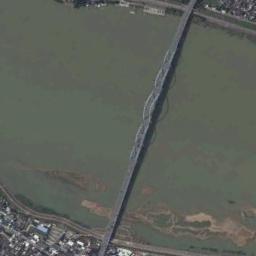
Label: bridge